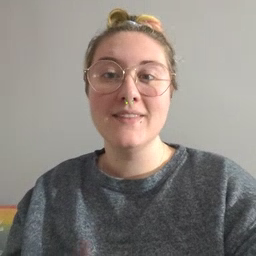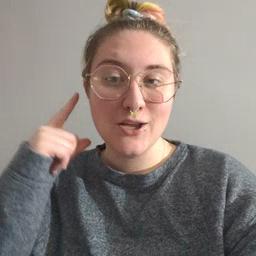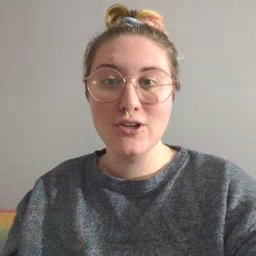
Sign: ear